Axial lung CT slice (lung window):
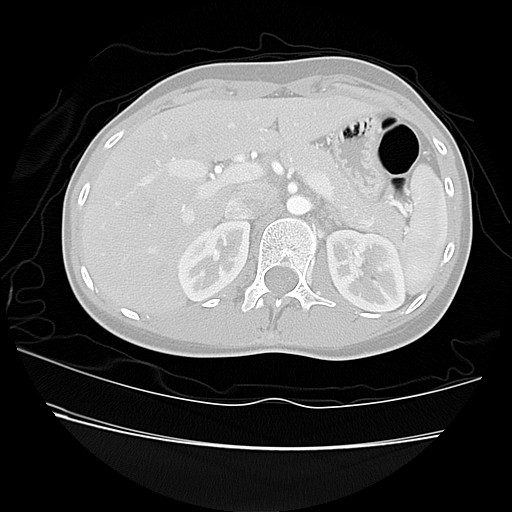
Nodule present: no